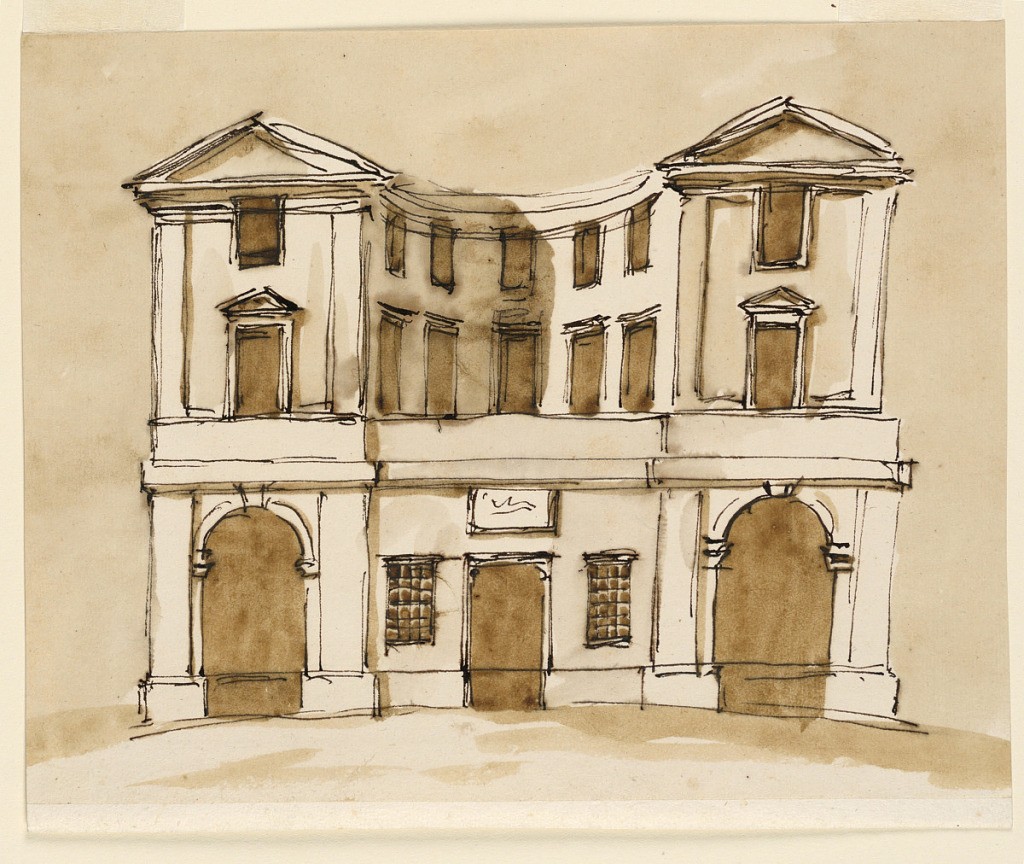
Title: Elevation of a town house
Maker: Giuseppe Barberi, Italian, 1746–1809
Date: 1780-1785
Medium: Pen and brown ink, brush and brown wash on lined off-white laid paper
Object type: Drawing
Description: Three stories. At basement level, a door is flanked by windows with railings; inscription tablet above. Laterally, arched openings. The two top stories form a semicircle; two windows in a vertical row and a triangular pediment at the ends; five bays in the segment.